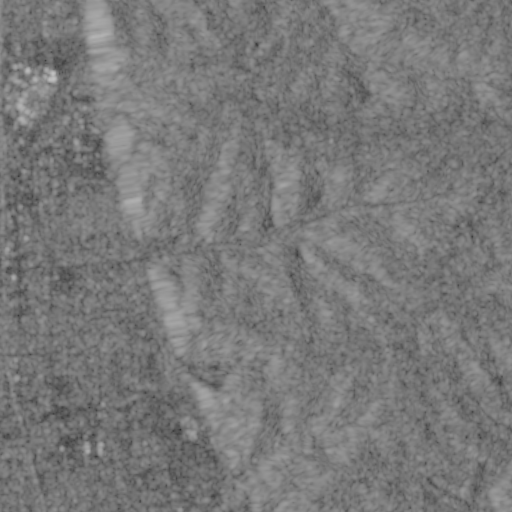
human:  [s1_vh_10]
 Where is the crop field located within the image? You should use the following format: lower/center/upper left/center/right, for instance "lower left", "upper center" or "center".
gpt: The crop field is located in the center left of the image.
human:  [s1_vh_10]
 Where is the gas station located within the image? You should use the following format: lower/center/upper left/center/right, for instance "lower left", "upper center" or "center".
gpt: The gas station is located in the left of the image.
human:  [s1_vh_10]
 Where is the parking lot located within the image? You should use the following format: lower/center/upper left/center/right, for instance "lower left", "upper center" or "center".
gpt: The parking lot is located in the left of the image.
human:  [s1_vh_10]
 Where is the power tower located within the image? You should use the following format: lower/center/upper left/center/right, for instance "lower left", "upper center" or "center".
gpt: The power tower is located in the lower right of the image.
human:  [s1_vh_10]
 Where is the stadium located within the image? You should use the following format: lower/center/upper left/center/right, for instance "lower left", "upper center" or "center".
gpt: The stadium is located in the lower left of the image.
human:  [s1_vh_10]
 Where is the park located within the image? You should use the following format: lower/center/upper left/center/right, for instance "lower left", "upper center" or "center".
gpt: There is no park in the image.

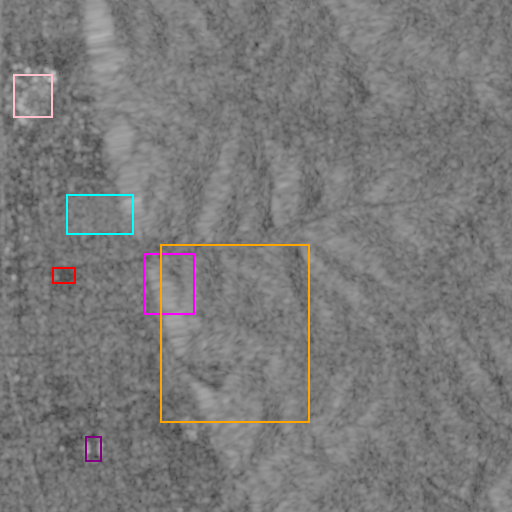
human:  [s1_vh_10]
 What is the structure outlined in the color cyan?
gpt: The structure outlined in cyan is a crop field.
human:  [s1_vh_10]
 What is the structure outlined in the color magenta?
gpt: The structure outlined in magenta is a park.
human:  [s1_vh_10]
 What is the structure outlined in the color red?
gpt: The structure outlined in red is a parking lot.
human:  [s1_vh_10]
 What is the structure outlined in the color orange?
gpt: The structure outlined in orange is a quarry.
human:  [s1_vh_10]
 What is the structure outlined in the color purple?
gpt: The structure outlined in purple is a stadium.
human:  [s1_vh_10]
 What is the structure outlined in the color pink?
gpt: The structure outlined in pink is a building.
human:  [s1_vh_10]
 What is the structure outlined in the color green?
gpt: There is no green outline.